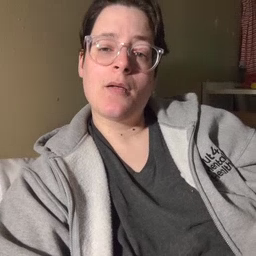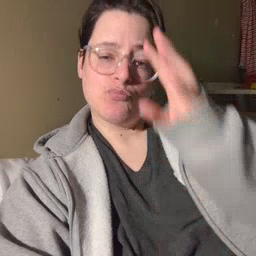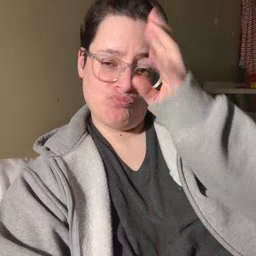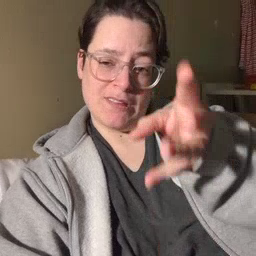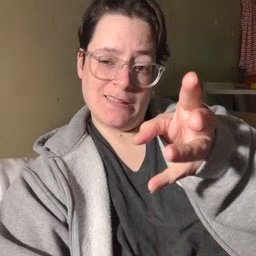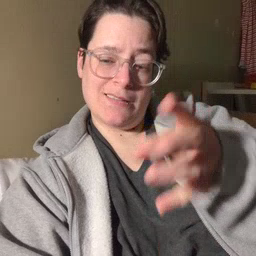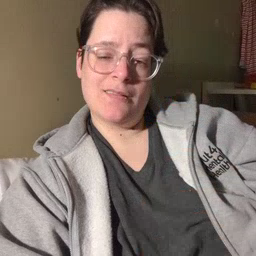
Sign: pretend